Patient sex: M
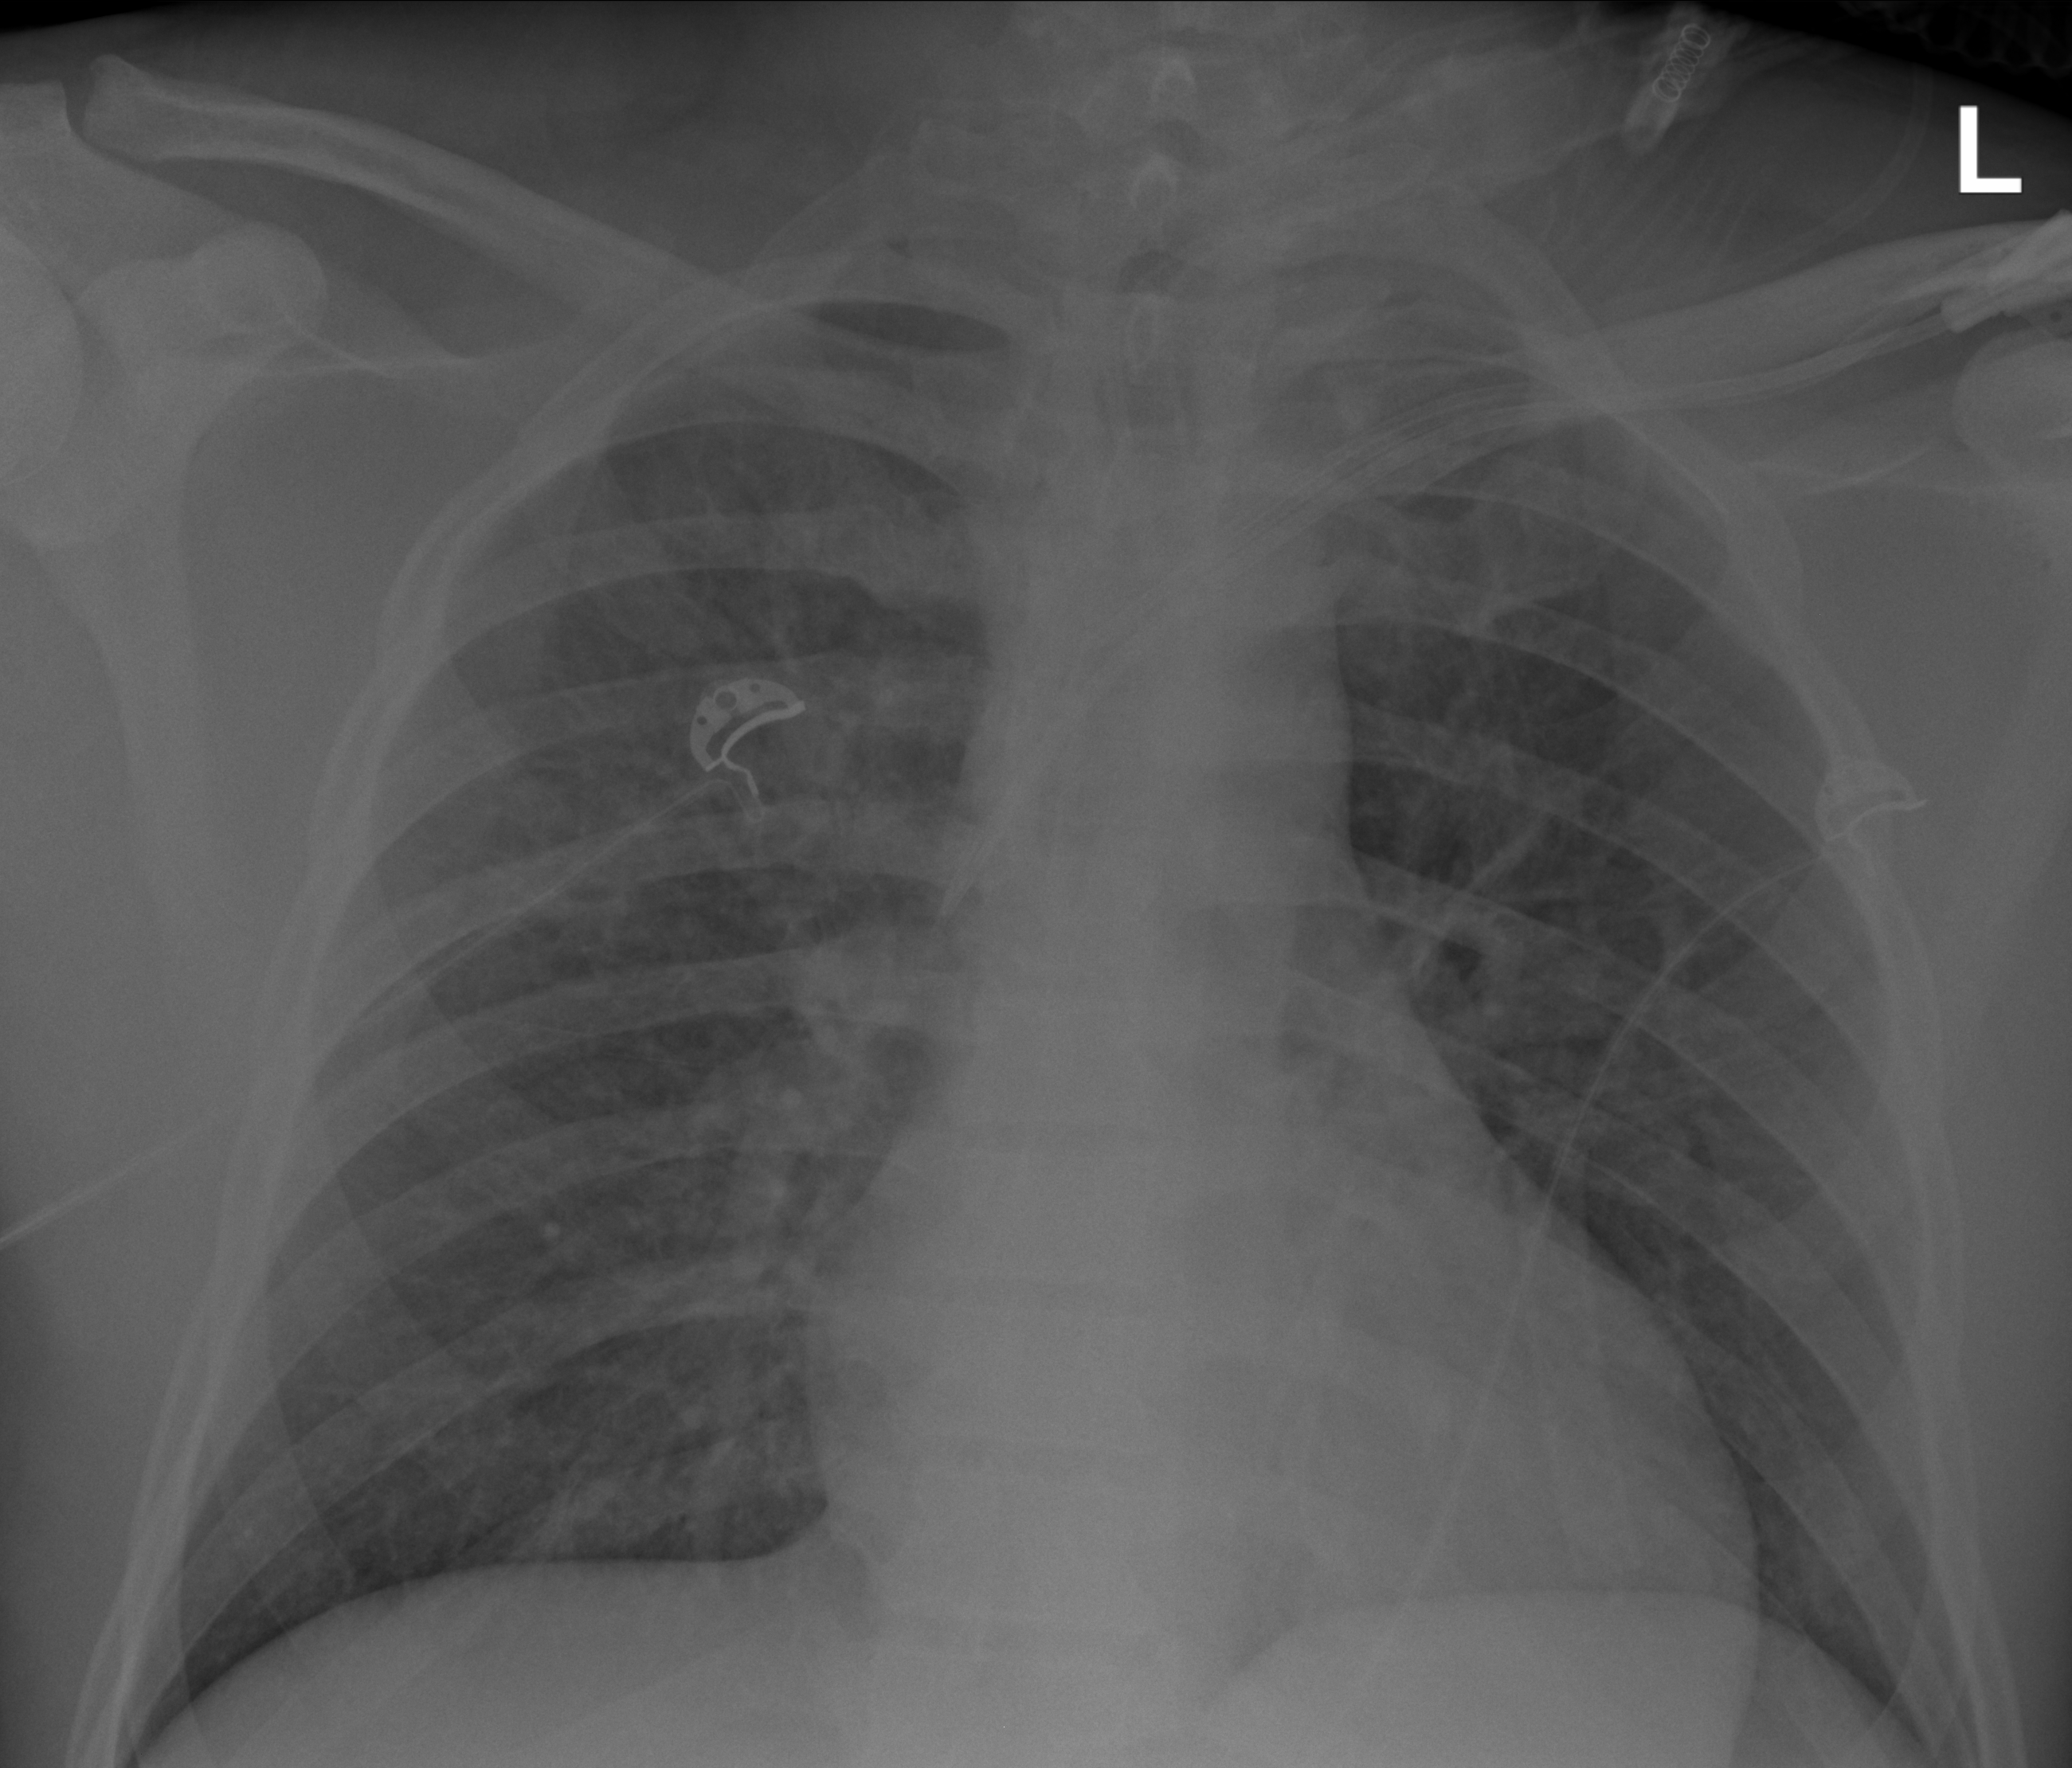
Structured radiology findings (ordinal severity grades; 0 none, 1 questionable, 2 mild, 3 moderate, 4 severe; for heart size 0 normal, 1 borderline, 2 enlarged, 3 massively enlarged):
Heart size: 1
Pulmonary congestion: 1
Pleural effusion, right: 0
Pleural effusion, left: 0
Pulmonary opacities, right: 3
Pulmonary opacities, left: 0
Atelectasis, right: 1
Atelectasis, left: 0